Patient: sex F, age 39
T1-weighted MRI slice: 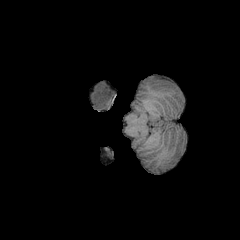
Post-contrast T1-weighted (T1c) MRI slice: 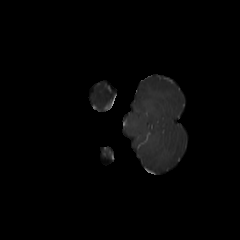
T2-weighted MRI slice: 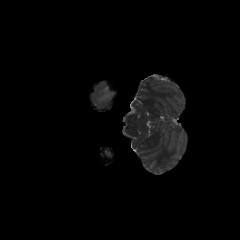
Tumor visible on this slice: yes
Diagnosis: Astrocytoma, IDH-mutant
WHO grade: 4